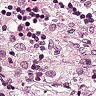
Metastatic tissue present: no